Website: apple
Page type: account-selection
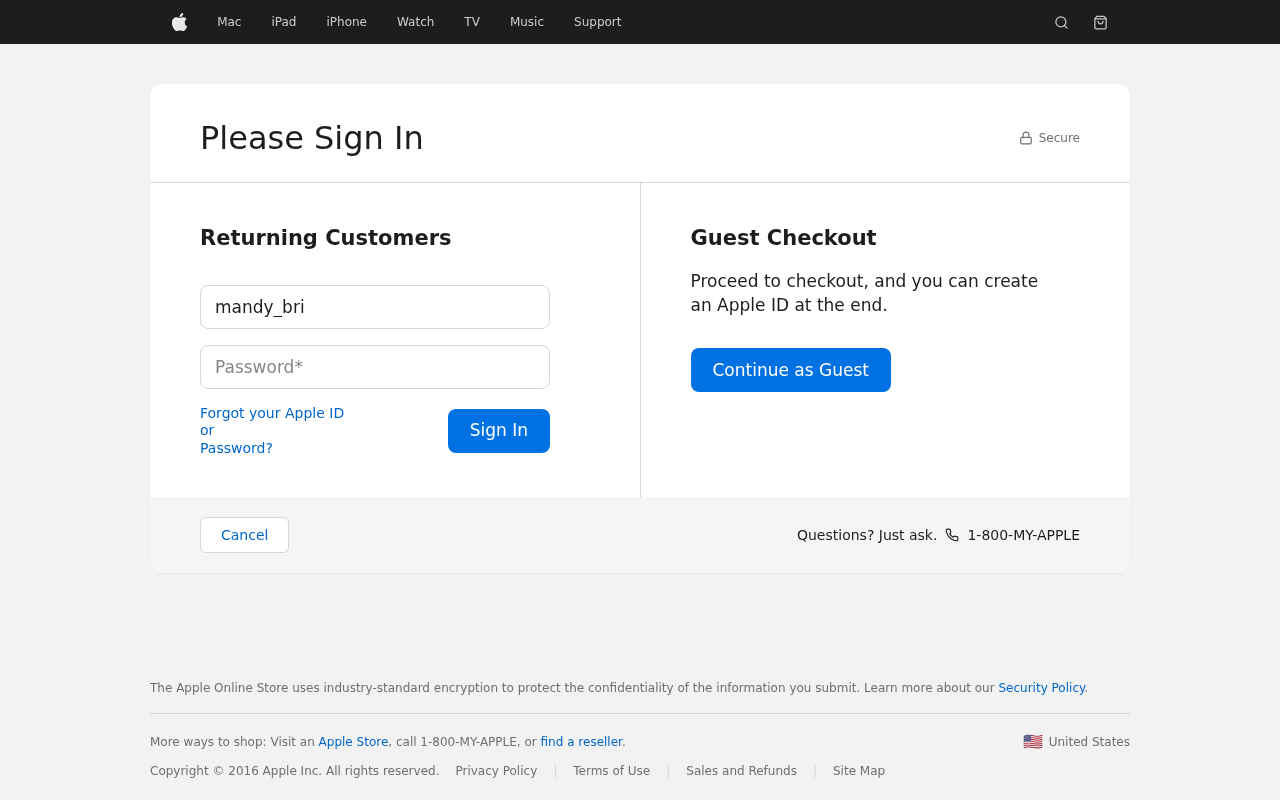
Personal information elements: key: PII_LOGIN_USERNAME
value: mandy_bridges